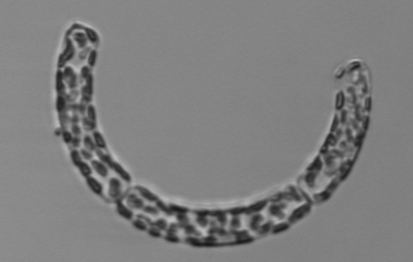
Label: Guinardia_striata